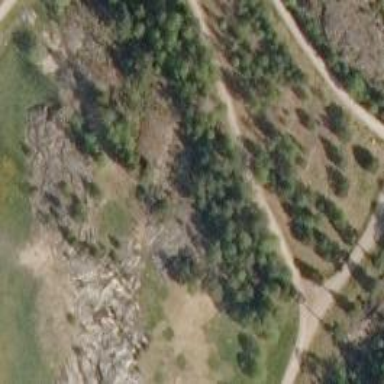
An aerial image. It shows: Disc golf basket.